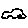
Label: car